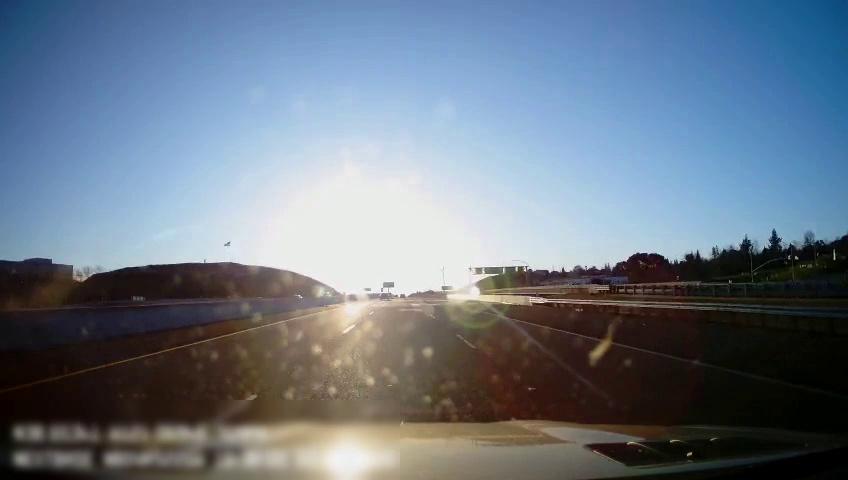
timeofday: Day
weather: Sunny
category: Drivable Space
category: Lanes | Current Lane
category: Lanes | Current Lane
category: Lanes | Alternate Lane
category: Lanes | Alternate Lane
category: Traffic | Signs
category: Traffic | Signs